Question: I have a complex object which is coming from my component :
'''
{
"result": true,
"metrics": {
"callCounters": "",
"campaignDetails": {
"CampaignCount": 123,
"DepartmentCount": 25
},
"callTypeCounts": {
"IncomingCallCountBase": 59644,
"IncomingCallCount": 0,
"OutgoingCallCountBase": <PHONE>,
"OutgoingCallCount": 0,
"ManualCallCount": 6,
"IvrCallCount": 0,
"IvrCallCountBase": <PHONE>
},
"campaignCallCounts": []
}
}
'''
& my component.ts code looks like this.
'''
import { CampaignService } from './../../../services/campaign.service';
import { Component, OnInit } from '@angular/core';
@Component({
selector: 'campaign-header',
templateUrl: './campaign-header.component.html',
styleUrls: ['./campaign-header.component.css']
})
export class CampaignHeaderComponent implements OnInit {
metricsInfo : any[];
constructor(private campaignService:CampaignService ) { }
ngOnInit() {
this.campaignService.MetricsInfo()
.subscribe(response =>{
debugger;
console.log(response.json())
this.metricsInfo = response.json();
})
}
}
'''
Also my service looks like this :
'''
import {
Injectable
} from '@angular/core';
import {
Http
} from '@angular/http';
import {
HttpClient
} from '@angular/common/http';
@Injectable({
providedIn: 'root'
})
export class CampaignService {
constructor(private http: Http) {}
MetricsInfo() {
return this.http.get('http://xxx.xx.xxx.xxx/portal/api/landingPageMetrics');
}
}
'''
I want to print '"IncomingCallCountBase"' to my 'component.html' page in Angular 6 application.
I tried something like this, '{{ metricsInfo?.metrics.callTypeCounts.IncomingCallCountBase }}' but, it's not working. Also how can I add two fields "" & "" Any help is much appreciated!
"" is my component subscribed object.
[
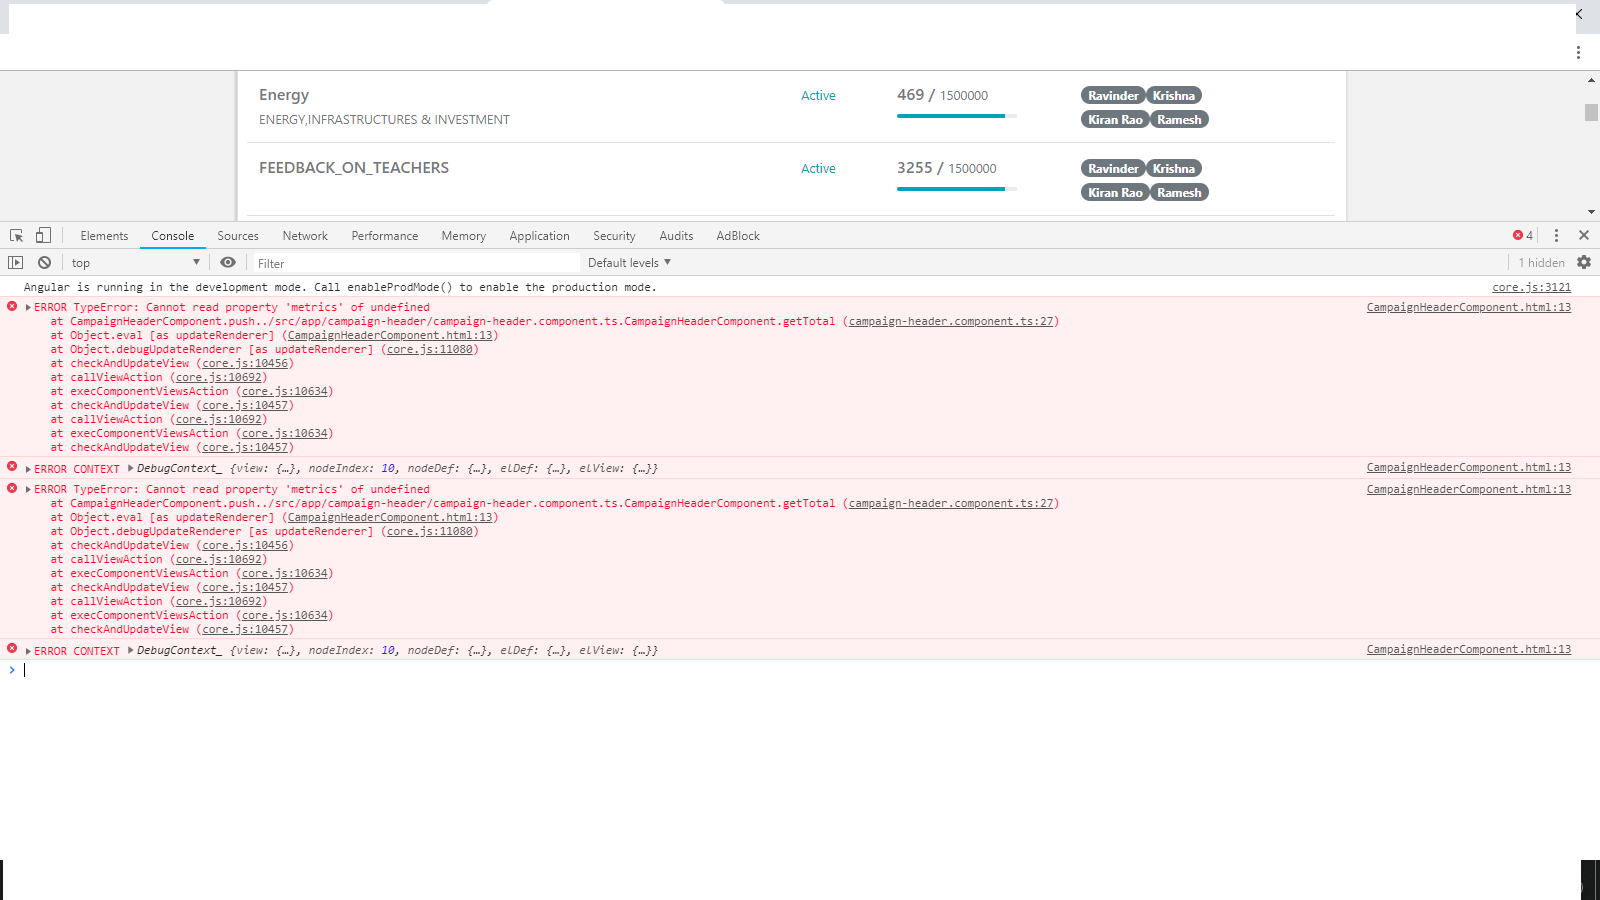
Answer: I can see You have implemented the service in Angular 5 way (i.e no map explicitly for service response).
But the 'http' object you have created using 'Http' . It should be created using 'HttpClient' because 'Http' is now deprecated.
If you want to use 'Http' then modify your code in following way (not recommended) :
'''
// in component.service.ts file
MetricsInfo() {
return this.http.get('http://xxx.xx.xxx.xxx/portal/api/landingPageMetrics')
.map((response:Response) => {
console.log("From service == ", response.json());
return response.json();
});
}
//in component.ts file
ngOnInit() {
this.loadInitialData();
}
// loads inial data
loadInitialData(){
this.campaignService.MetricsInfo()
.subscribe(response =>{
this.metricsInfo = response;
this.getTotal();
})
}
'''
'''
<!-- In component.html -->
<div class="container">
{{ metricsInfo?.metrics.callTypeCounts.IncomingCallCountBase }}
</div>
'''
If you want to Use the 'Httpclient' then modify your code in following way :
'''
// in component.service.ts file
import { HttpClient, HttpParams } from '@angular/common/http'; // import Httpclient
// create Httpclient object
// you might need to adjust headers and requestObject **if you are using
constructor(
private _http: HttpClient,
) {}
MetricsInfo() {
return this._http.get('http://xxx.xx.xxx.xxx/portal/api/landingPageMetrics');
}
//in component.ts file
ngOnInit() {
this.loadInitialData();
}
// loads inial data
loadInitialData(){
this.campaignService.MetricsInfo()
.subscribe(response =>{
this.metricsInfo = response;
this.getTotal();
})
}
'''
Coming back to Addition , You can use The suggestion by @Prudhvi:
'''
getTotal(){
return this.metricsInfo.metrics.callTypeCounts.IncomingCallCount + this.metricsInfo.metrics.callTypeCounts.OutgoingCallCountBase;
}
'''